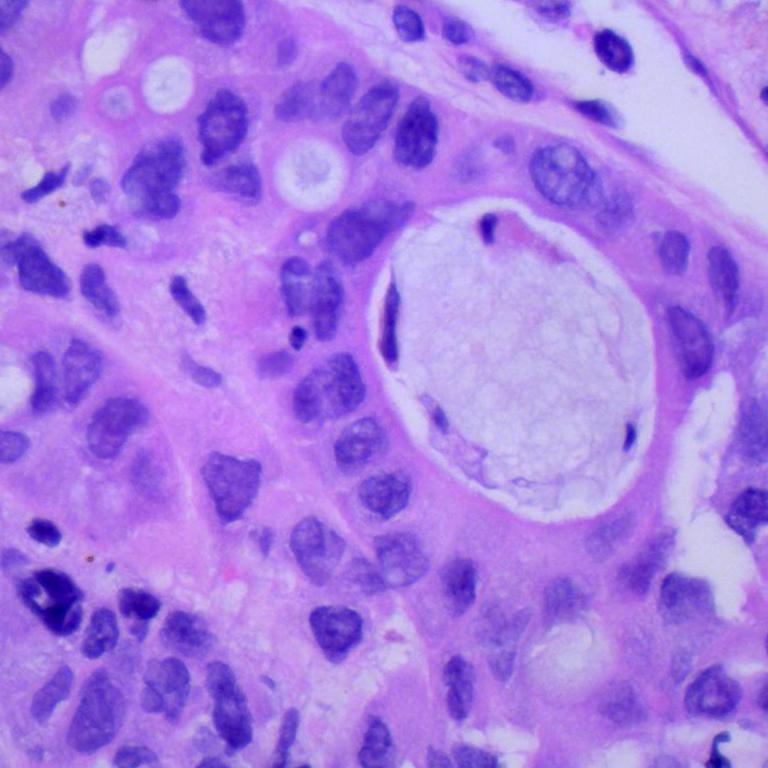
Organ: lung
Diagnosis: adenocarcinomas